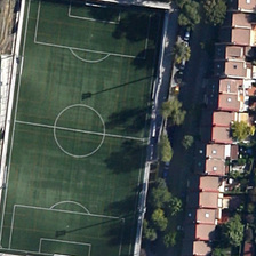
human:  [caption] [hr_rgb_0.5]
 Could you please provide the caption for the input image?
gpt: The dark green football field is located next to crowded villas and a row of trees.

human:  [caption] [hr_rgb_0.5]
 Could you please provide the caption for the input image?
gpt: Crowded villas and trees near the green football field

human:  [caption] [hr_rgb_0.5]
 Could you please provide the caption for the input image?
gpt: The dark green football field is located near crowded villas and a row of trees.

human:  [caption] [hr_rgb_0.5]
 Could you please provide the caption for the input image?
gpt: Dark green football field is located next to a crowded villa and wood row.

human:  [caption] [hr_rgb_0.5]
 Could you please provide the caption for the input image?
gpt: The dark green football field is located on the side of crowded villages and a FILE of trees.